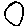
Label: circle